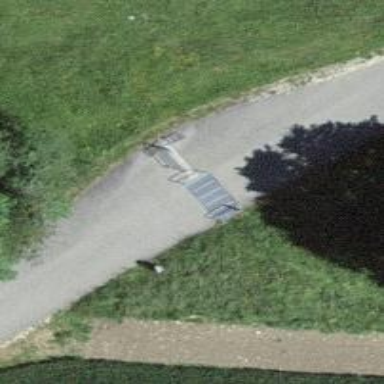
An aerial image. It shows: Bridleway.